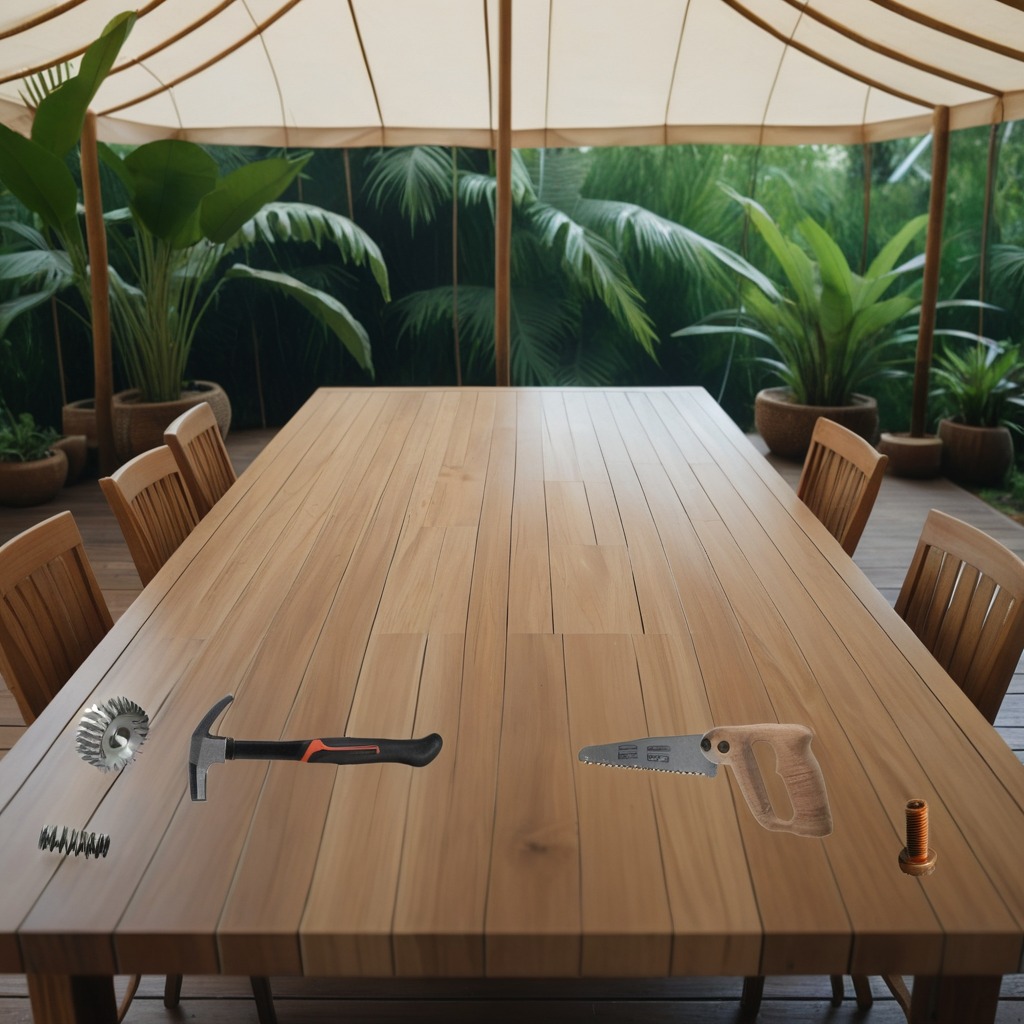
A steel gear with teeth, a hammer, a metal machine screw, a coiled metal spring, and a handheld metal saw are lying on the wooden table inside a jungle field workshop tent.